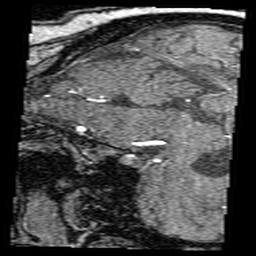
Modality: angio
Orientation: sagittal
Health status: ill
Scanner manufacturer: siemens
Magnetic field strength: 3 T
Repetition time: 0.022 s
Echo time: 0.0036 s